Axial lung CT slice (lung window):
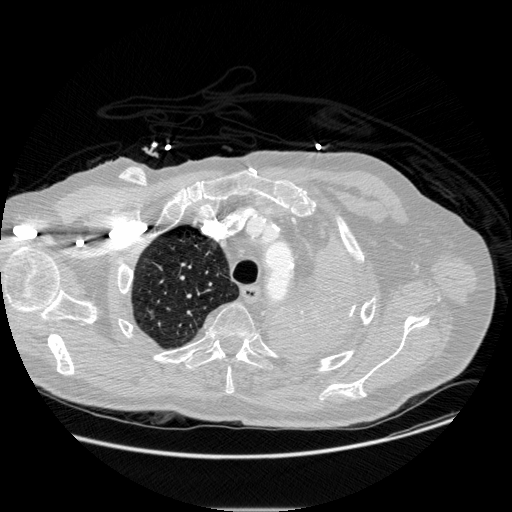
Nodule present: no